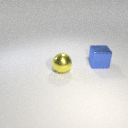
large blue metal cube behind large yellow metal sphere